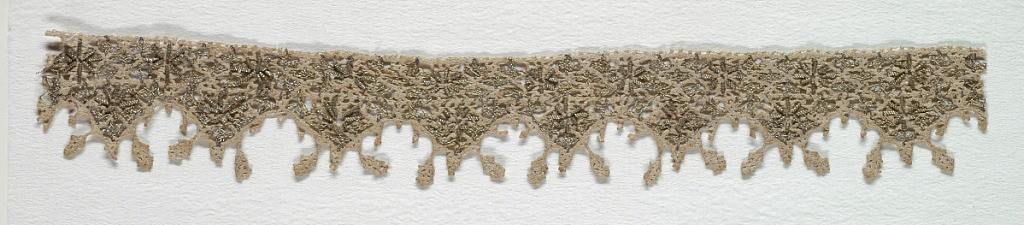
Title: Fragment and hexagon
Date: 16th century
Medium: linen, metallic thread Technique: needle lace, interlacing
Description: The fragment is a band with a triangular tab edge. The hexagon encloses a centered double-tailed siren.